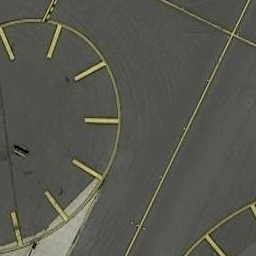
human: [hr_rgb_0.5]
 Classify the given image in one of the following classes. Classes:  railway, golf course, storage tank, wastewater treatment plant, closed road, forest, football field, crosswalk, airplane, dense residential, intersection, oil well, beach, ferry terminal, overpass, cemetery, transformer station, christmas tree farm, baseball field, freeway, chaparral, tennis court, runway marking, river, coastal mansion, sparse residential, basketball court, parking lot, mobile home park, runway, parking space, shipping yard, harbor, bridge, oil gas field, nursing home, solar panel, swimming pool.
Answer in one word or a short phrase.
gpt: runway marking